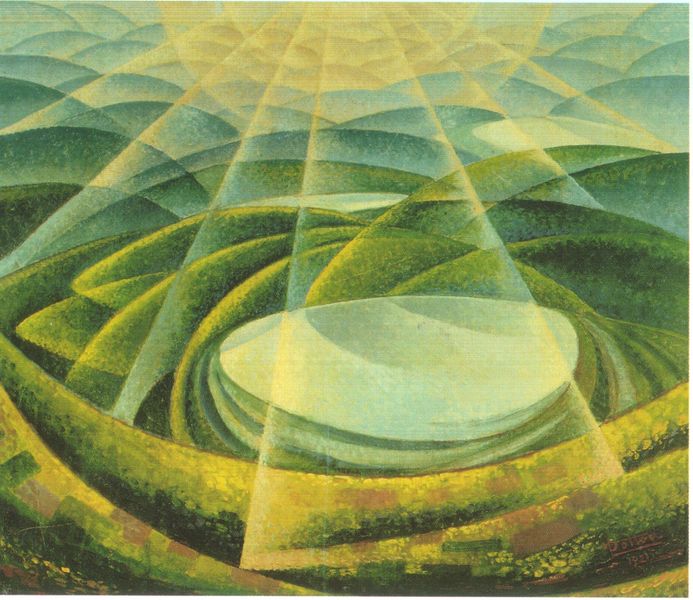
Titel: Aurora umbra
Künstler: Gerardo Dottori
Standort: Roma
Institution: (Privatsammlung)
Schlagwörter: berg, himmel, wasser, wolken, gelb, grün, kubismus, landschaft, see, hell, licht, symbol, gras, wiese, schale, hügel, natur, sonne, tal, rund, wellen, italien, perspektive, abstrakt, berge, gebirge, modern, linien, jaune, strahlen, täler, kreise, schattenwurf, sonnenstrahlen, lumière, spirale, symetrisch, utopie, marc, segmente, paradis, krater, strahlenförmig, strahleb